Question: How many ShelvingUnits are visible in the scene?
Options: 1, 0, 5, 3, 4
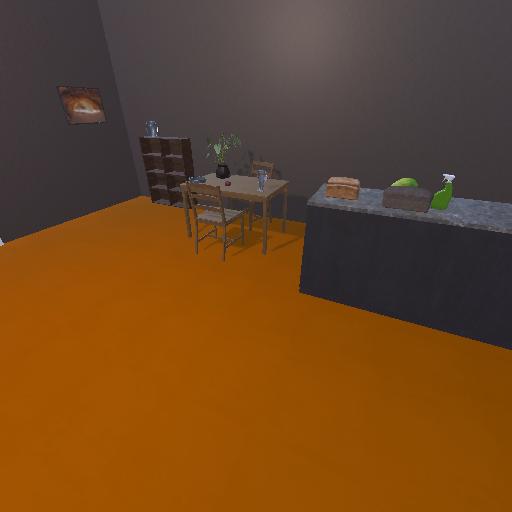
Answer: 1